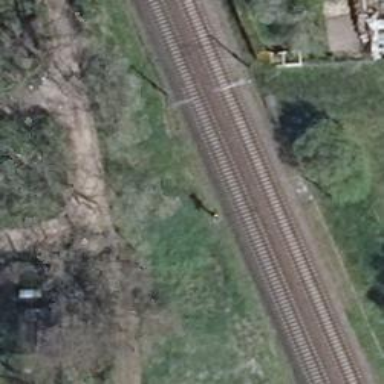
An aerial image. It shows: Railway signal.